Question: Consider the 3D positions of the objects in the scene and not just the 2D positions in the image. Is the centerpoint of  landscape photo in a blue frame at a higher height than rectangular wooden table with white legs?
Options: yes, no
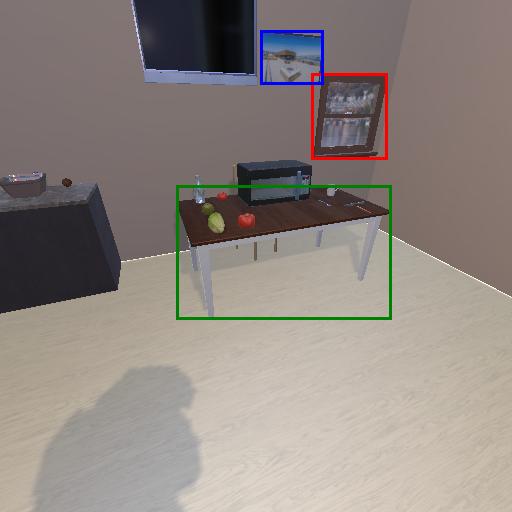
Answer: yes